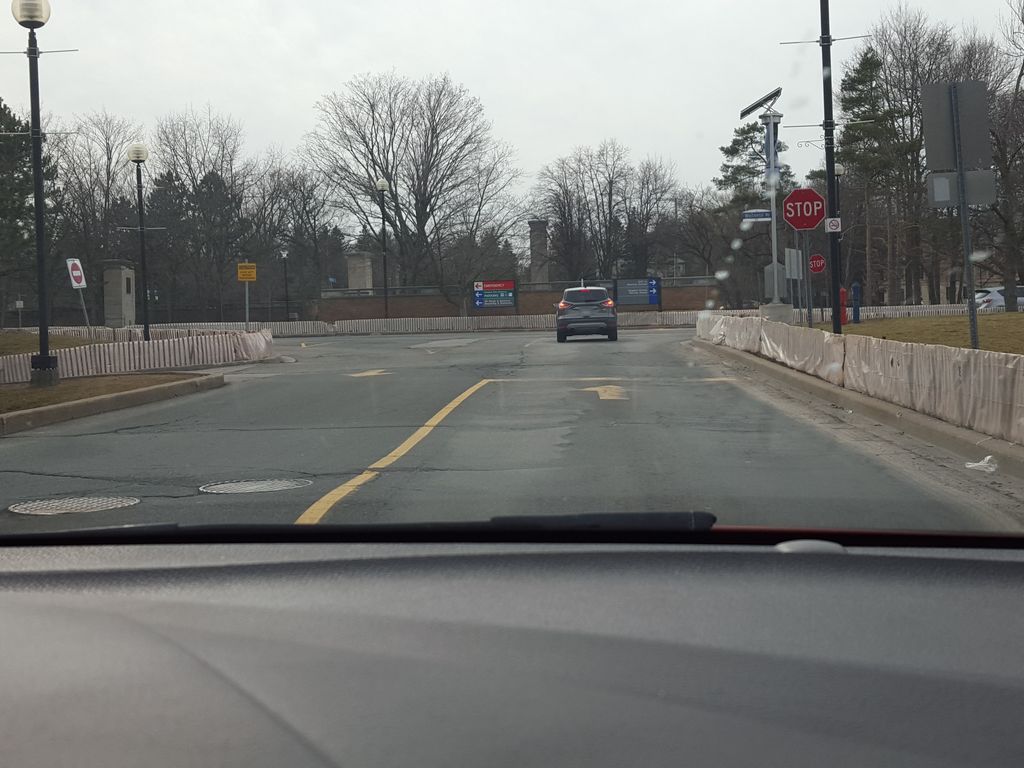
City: toronto